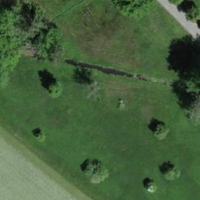
EUNIS habitat code: 25
Species observed at this site:
Tachybaptus ruficollis
Certhia brachydactyla
Corvus corone
Turdus philomelos
Fulica atra
Emberiza citrinella
Dendrocopos major
Turdus viscivorus
Buteo buteo
Sylvia atricapilla
Spinus spinus
Poecile palustris
Phylloscopus collybita
Luscinia megarhynchos
Alauda arvensis
Erithacus rubecula
Cuculus canorus
Pica pica
Phoenicurus ochruros
Sitta europaea
Phoenicurus phoenicurus
Garrulus glandarius
Falco tinnunculus
Acrocephalus scirpaceus
Cyanistes caeruleus
Anas platyrhynchos
Sturnus vulgaris
Chloris chloris
Aythya ferina
Streptopelia decaocto
Fringilla coelebs
Passer domesticus
Coloeus monedula
Passer montanus
Columba palumbus
Turdus merula
Carduelis carduelis
Tettigonia viridissima
Parus major
Hirundo rustica
Milvus milvus
Turdus pilaris
Oriolus oriolus
Motacilla alba